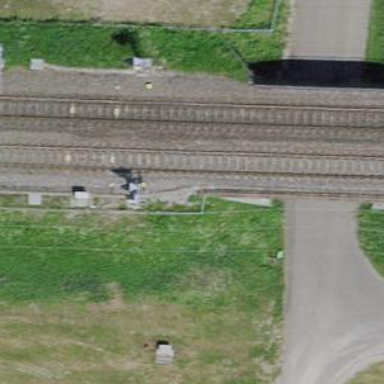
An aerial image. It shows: Railway signal.